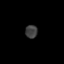
Tissue: skin
Cell type: Epithelial cells
Senescence score: 0.2243
Nuclear area (px): 156
Mean DAPI intensity: 62.942